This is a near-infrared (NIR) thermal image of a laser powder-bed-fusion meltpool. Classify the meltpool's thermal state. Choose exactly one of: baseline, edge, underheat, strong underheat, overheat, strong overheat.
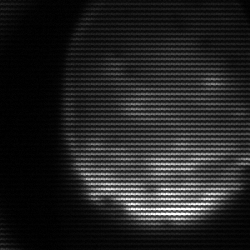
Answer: edge